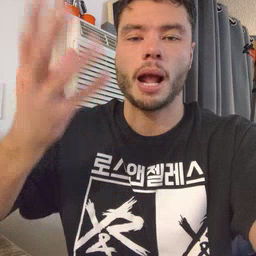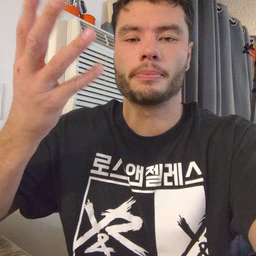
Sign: lamp